Question: I'm using this code to know in how much time my session will expire at my university.
'''
function checkRemaining() {
var xhReq = new XMLHttpRequest();
xhReq.open("GET", "http://192.168.168.168/dynUserLogin.html?loginDone=1", false);
xhReq.send();
var regex = /Login session time remaining: ([0-9]+) minutes/g;
var res = regex.exec(xhReq.responseText);
return res[1];
}
'''
However it produces errors when I'm not connected to my university's internet.
When searching about this error most of the people had it because they were using AdBlock
but in my case (and I guess other people have it too) sometimes the resource may just not be available. How can I trigger a function if the requests fails?

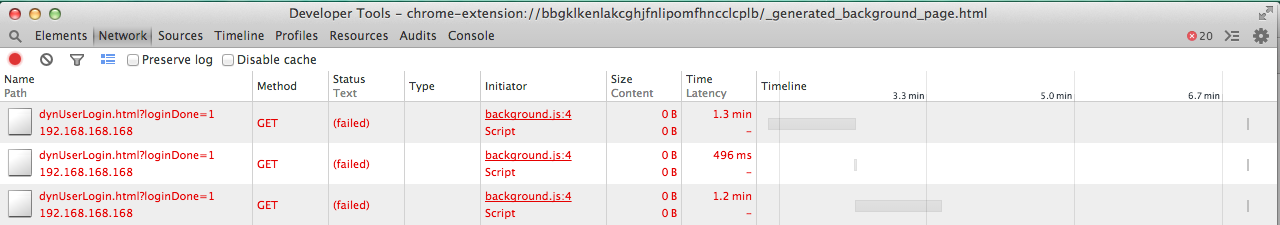
Answer: XMLHttpRequets will <URL>.
'''
if (xhReq.status === 200) {
// perfect!
} else {
// there was a problem with the request,
// for example the response may contain a 404 (Not Found)
// or 500 (Internal Server Error) response code
}
'''